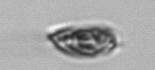
Label: Prorocentrum_triestinum